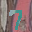
Label: 7